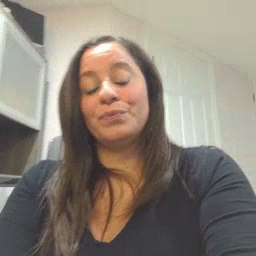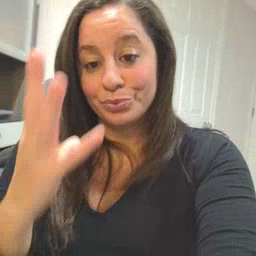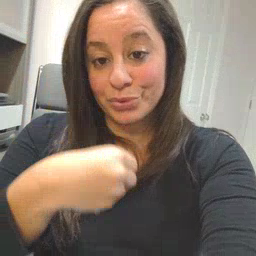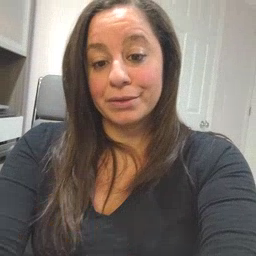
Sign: pretty